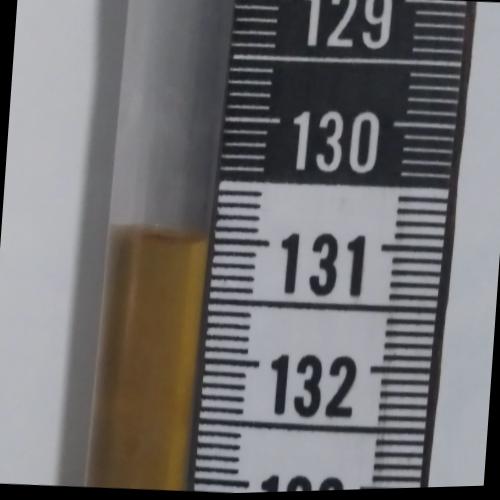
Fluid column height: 131.0 cm